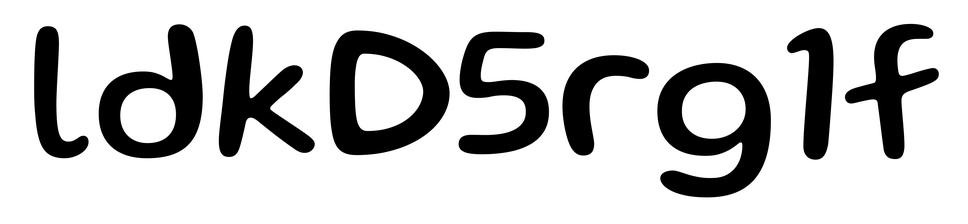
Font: Gluten_Regular